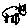
Label: cat